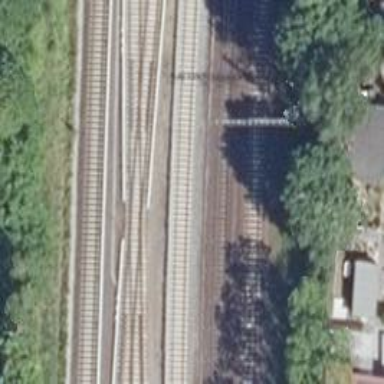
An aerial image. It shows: Site related to railway infrastructure.